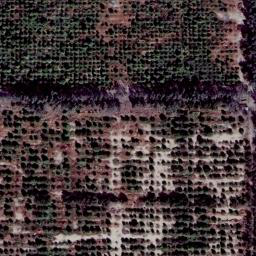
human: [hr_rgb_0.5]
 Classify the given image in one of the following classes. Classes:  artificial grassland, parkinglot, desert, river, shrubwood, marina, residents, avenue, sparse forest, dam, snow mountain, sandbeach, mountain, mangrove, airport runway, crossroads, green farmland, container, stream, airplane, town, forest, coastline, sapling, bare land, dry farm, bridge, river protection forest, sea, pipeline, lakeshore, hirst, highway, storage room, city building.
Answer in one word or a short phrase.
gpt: dry farm